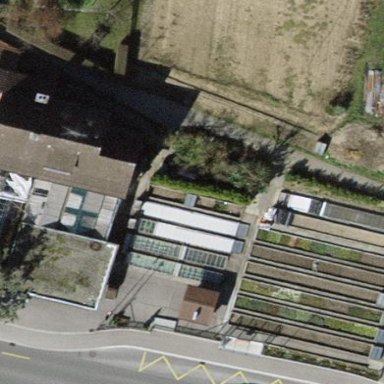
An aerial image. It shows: Plant nursery.